Question: I create a pie chart using D3 which looks similar to

I need to draw white partitions between the arcs. Something like:
<URL>.
I am unable to figure out which pare of code creates this partition. Please help.
Thanks
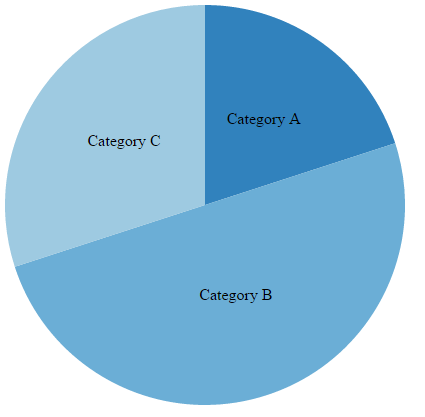
Answer: Figured out, its the css
'''
.arc path {
stroke: #fff;
}
'''